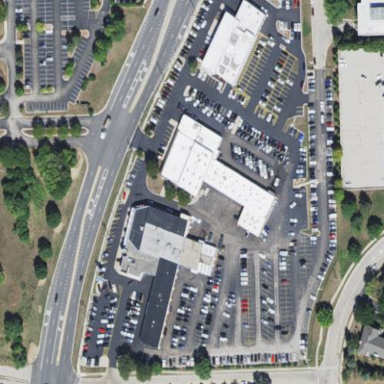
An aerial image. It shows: Retail building.